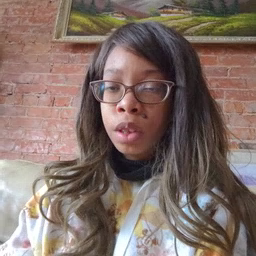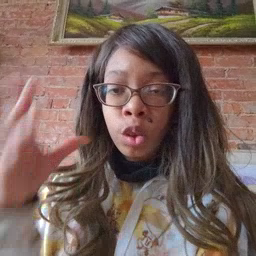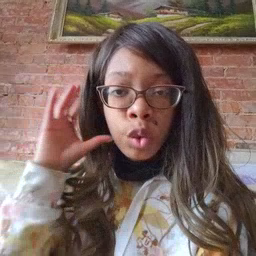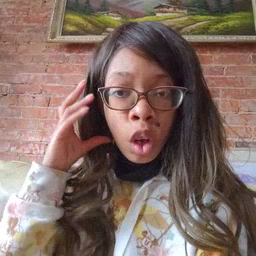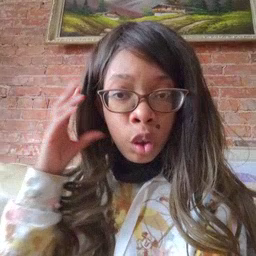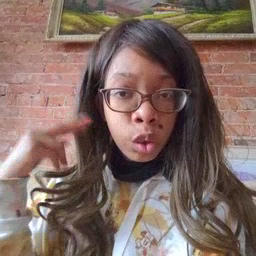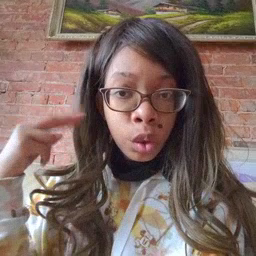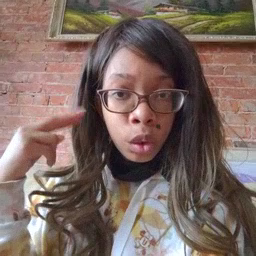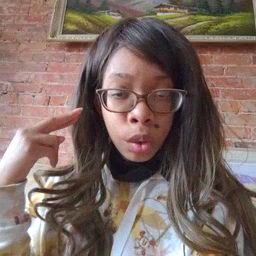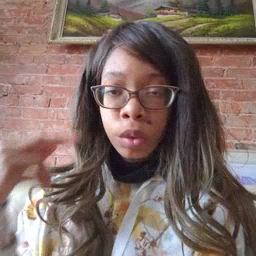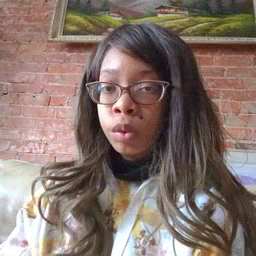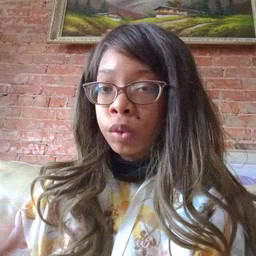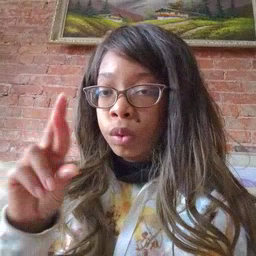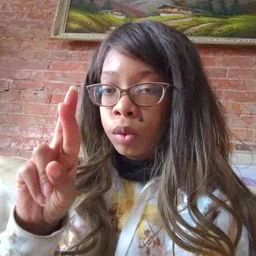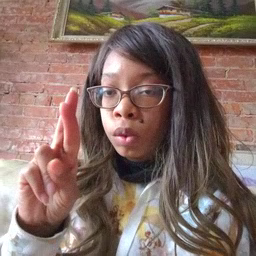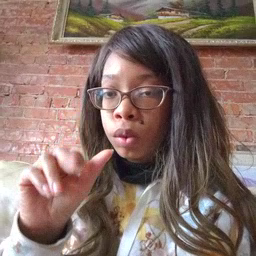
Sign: radio